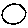
Label: circle